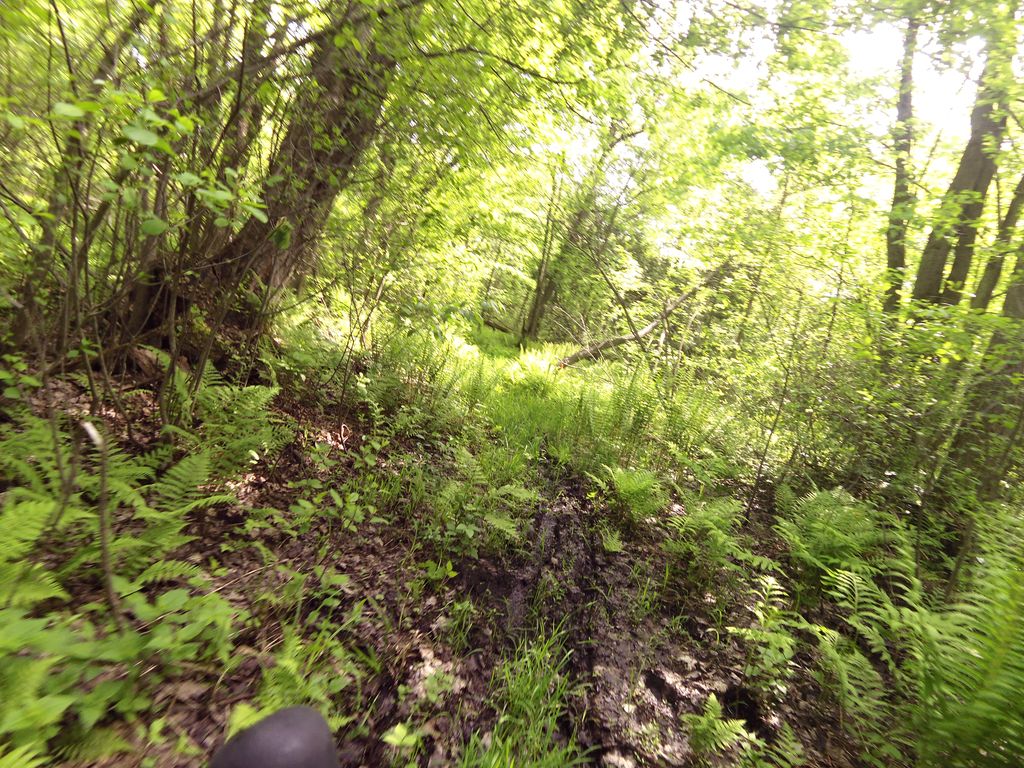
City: ottawa-gatineau